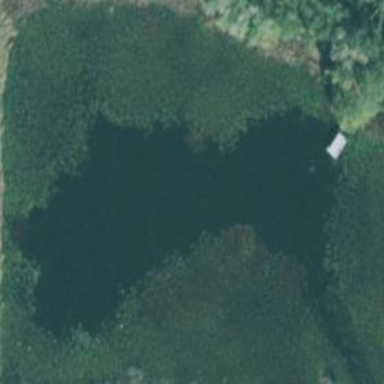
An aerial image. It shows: Peaceful pond surrounded by nature.